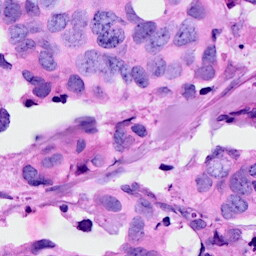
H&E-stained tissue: Breast